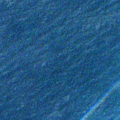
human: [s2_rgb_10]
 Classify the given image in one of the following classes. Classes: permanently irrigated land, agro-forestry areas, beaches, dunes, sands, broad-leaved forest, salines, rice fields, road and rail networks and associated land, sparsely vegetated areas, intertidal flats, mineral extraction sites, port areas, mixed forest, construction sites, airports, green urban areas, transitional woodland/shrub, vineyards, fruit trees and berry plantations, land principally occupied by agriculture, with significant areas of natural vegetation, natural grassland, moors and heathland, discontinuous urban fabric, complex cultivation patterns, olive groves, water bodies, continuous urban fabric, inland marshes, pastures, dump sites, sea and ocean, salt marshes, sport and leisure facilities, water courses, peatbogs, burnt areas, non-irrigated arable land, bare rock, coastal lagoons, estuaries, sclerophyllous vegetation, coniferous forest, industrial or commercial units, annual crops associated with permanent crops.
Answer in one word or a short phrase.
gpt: sea and ocean